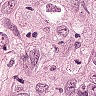
Metastatic tissue present: yes